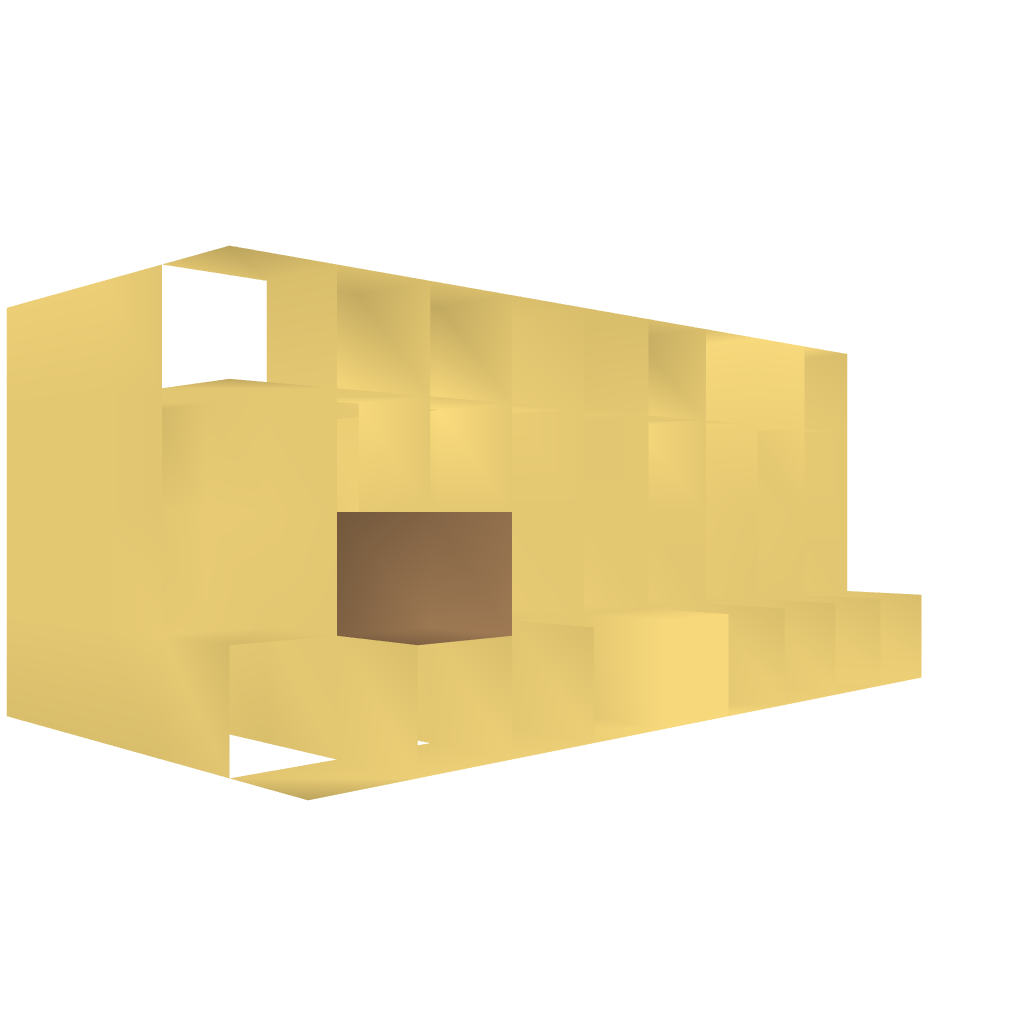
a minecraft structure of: completely hidden redstone door bad low quality